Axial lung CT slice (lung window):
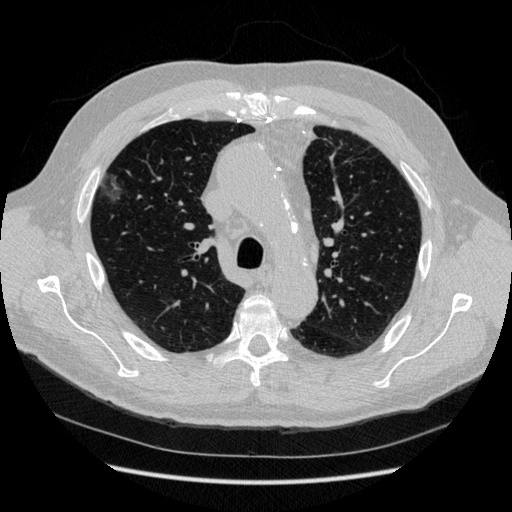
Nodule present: yes
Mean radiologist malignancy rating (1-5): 3